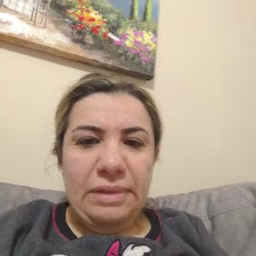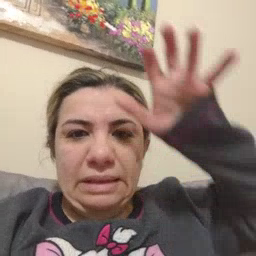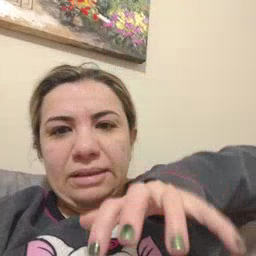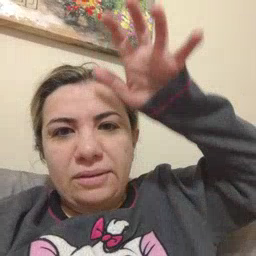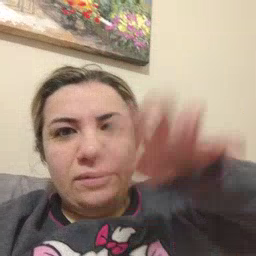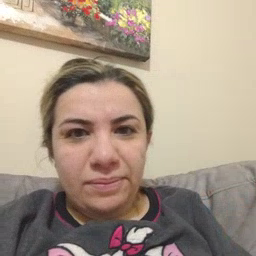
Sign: alligator